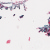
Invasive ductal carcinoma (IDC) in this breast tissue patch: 0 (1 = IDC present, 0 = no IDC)